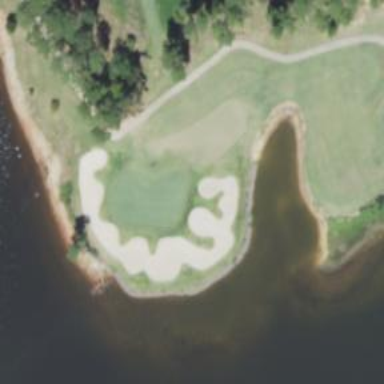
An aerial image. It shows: Golf bunker filled with sandy terrain.